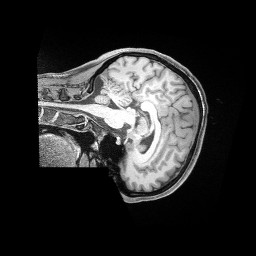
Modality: T1w
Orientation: sagittal
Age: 31
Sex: female
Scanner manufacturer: siemens
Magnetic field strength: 3 T
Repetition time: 2 s
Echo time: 0.00211 s